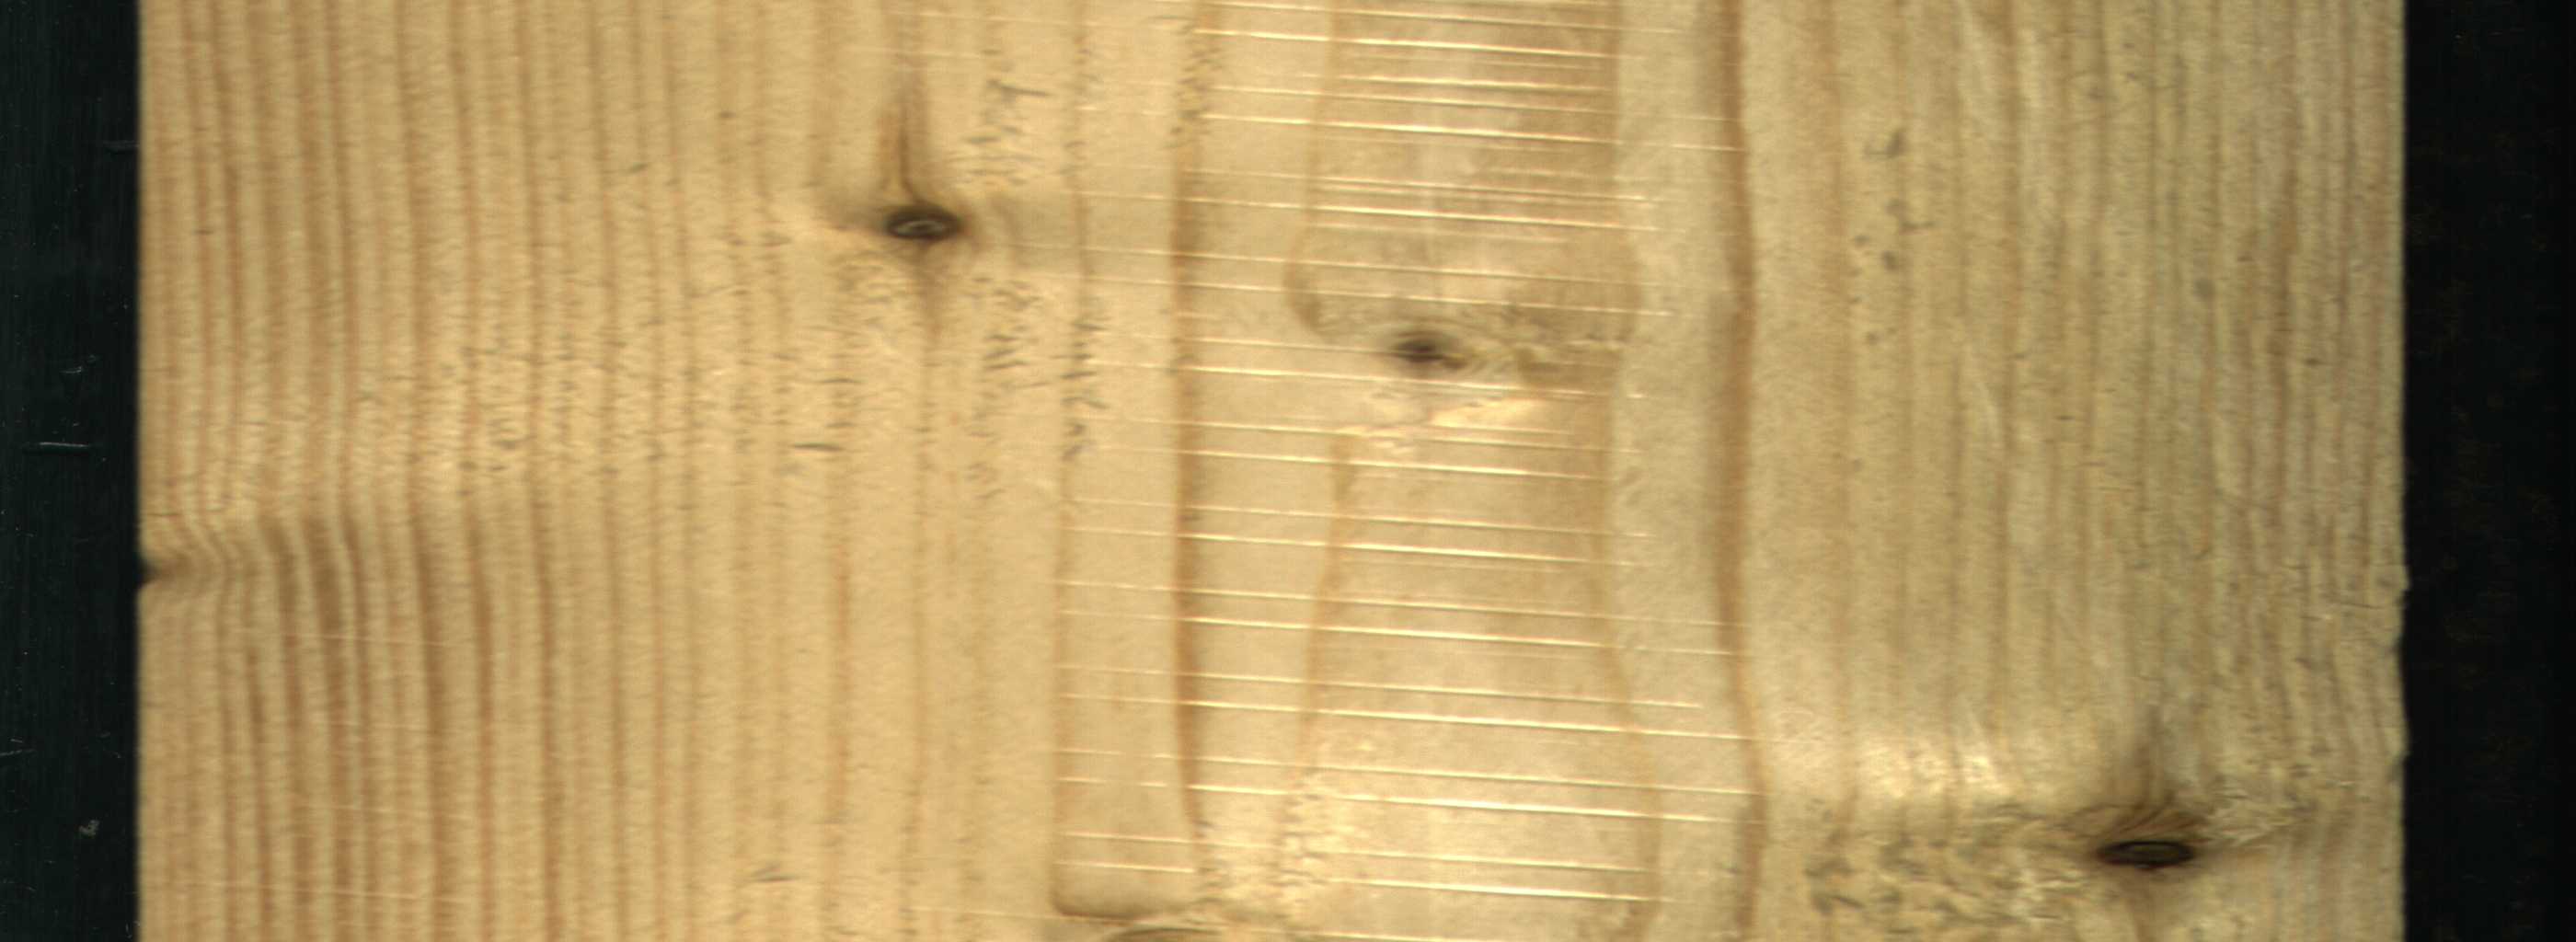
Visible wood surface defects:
Dead_Knot
Dead_Knot
Live_Knot